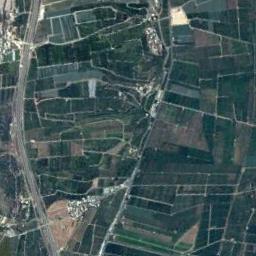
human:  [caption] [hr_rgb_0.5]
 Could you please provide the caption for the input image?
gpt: Lots of rectangular farmlands of different colors and sizes are on the ground and a road goes through the farmlands .

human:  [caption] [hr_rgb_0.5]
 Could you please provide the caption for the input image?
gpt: There are many rectangular farmlands of different shades .

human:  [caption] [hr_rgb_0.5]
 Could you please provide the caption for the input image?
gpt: Many dense dark green, light green and tan mixed rectangular farmland of different sizes .

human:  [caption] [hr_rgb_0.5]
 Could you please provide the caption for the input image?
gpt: There are some deep green and bare rectangular farmland .

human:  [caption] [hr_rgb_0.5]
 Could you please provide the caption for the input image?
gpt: There are many green rectangular farmlands and some buildings .